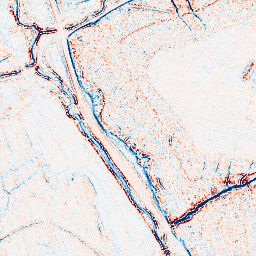
Category: edge_preserving
Decomposition family: anisotropic_diffusion
Decomposition parameters: iterations: 10
kappa: 50
gamma: 0.05
Upsampling method: cubic_mitchell
Upsampling parameters: scale: 4
Upsampling scale: 4